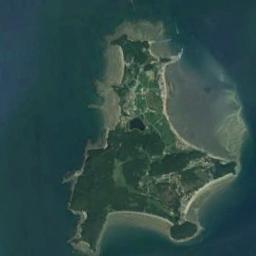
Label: island